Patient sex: M
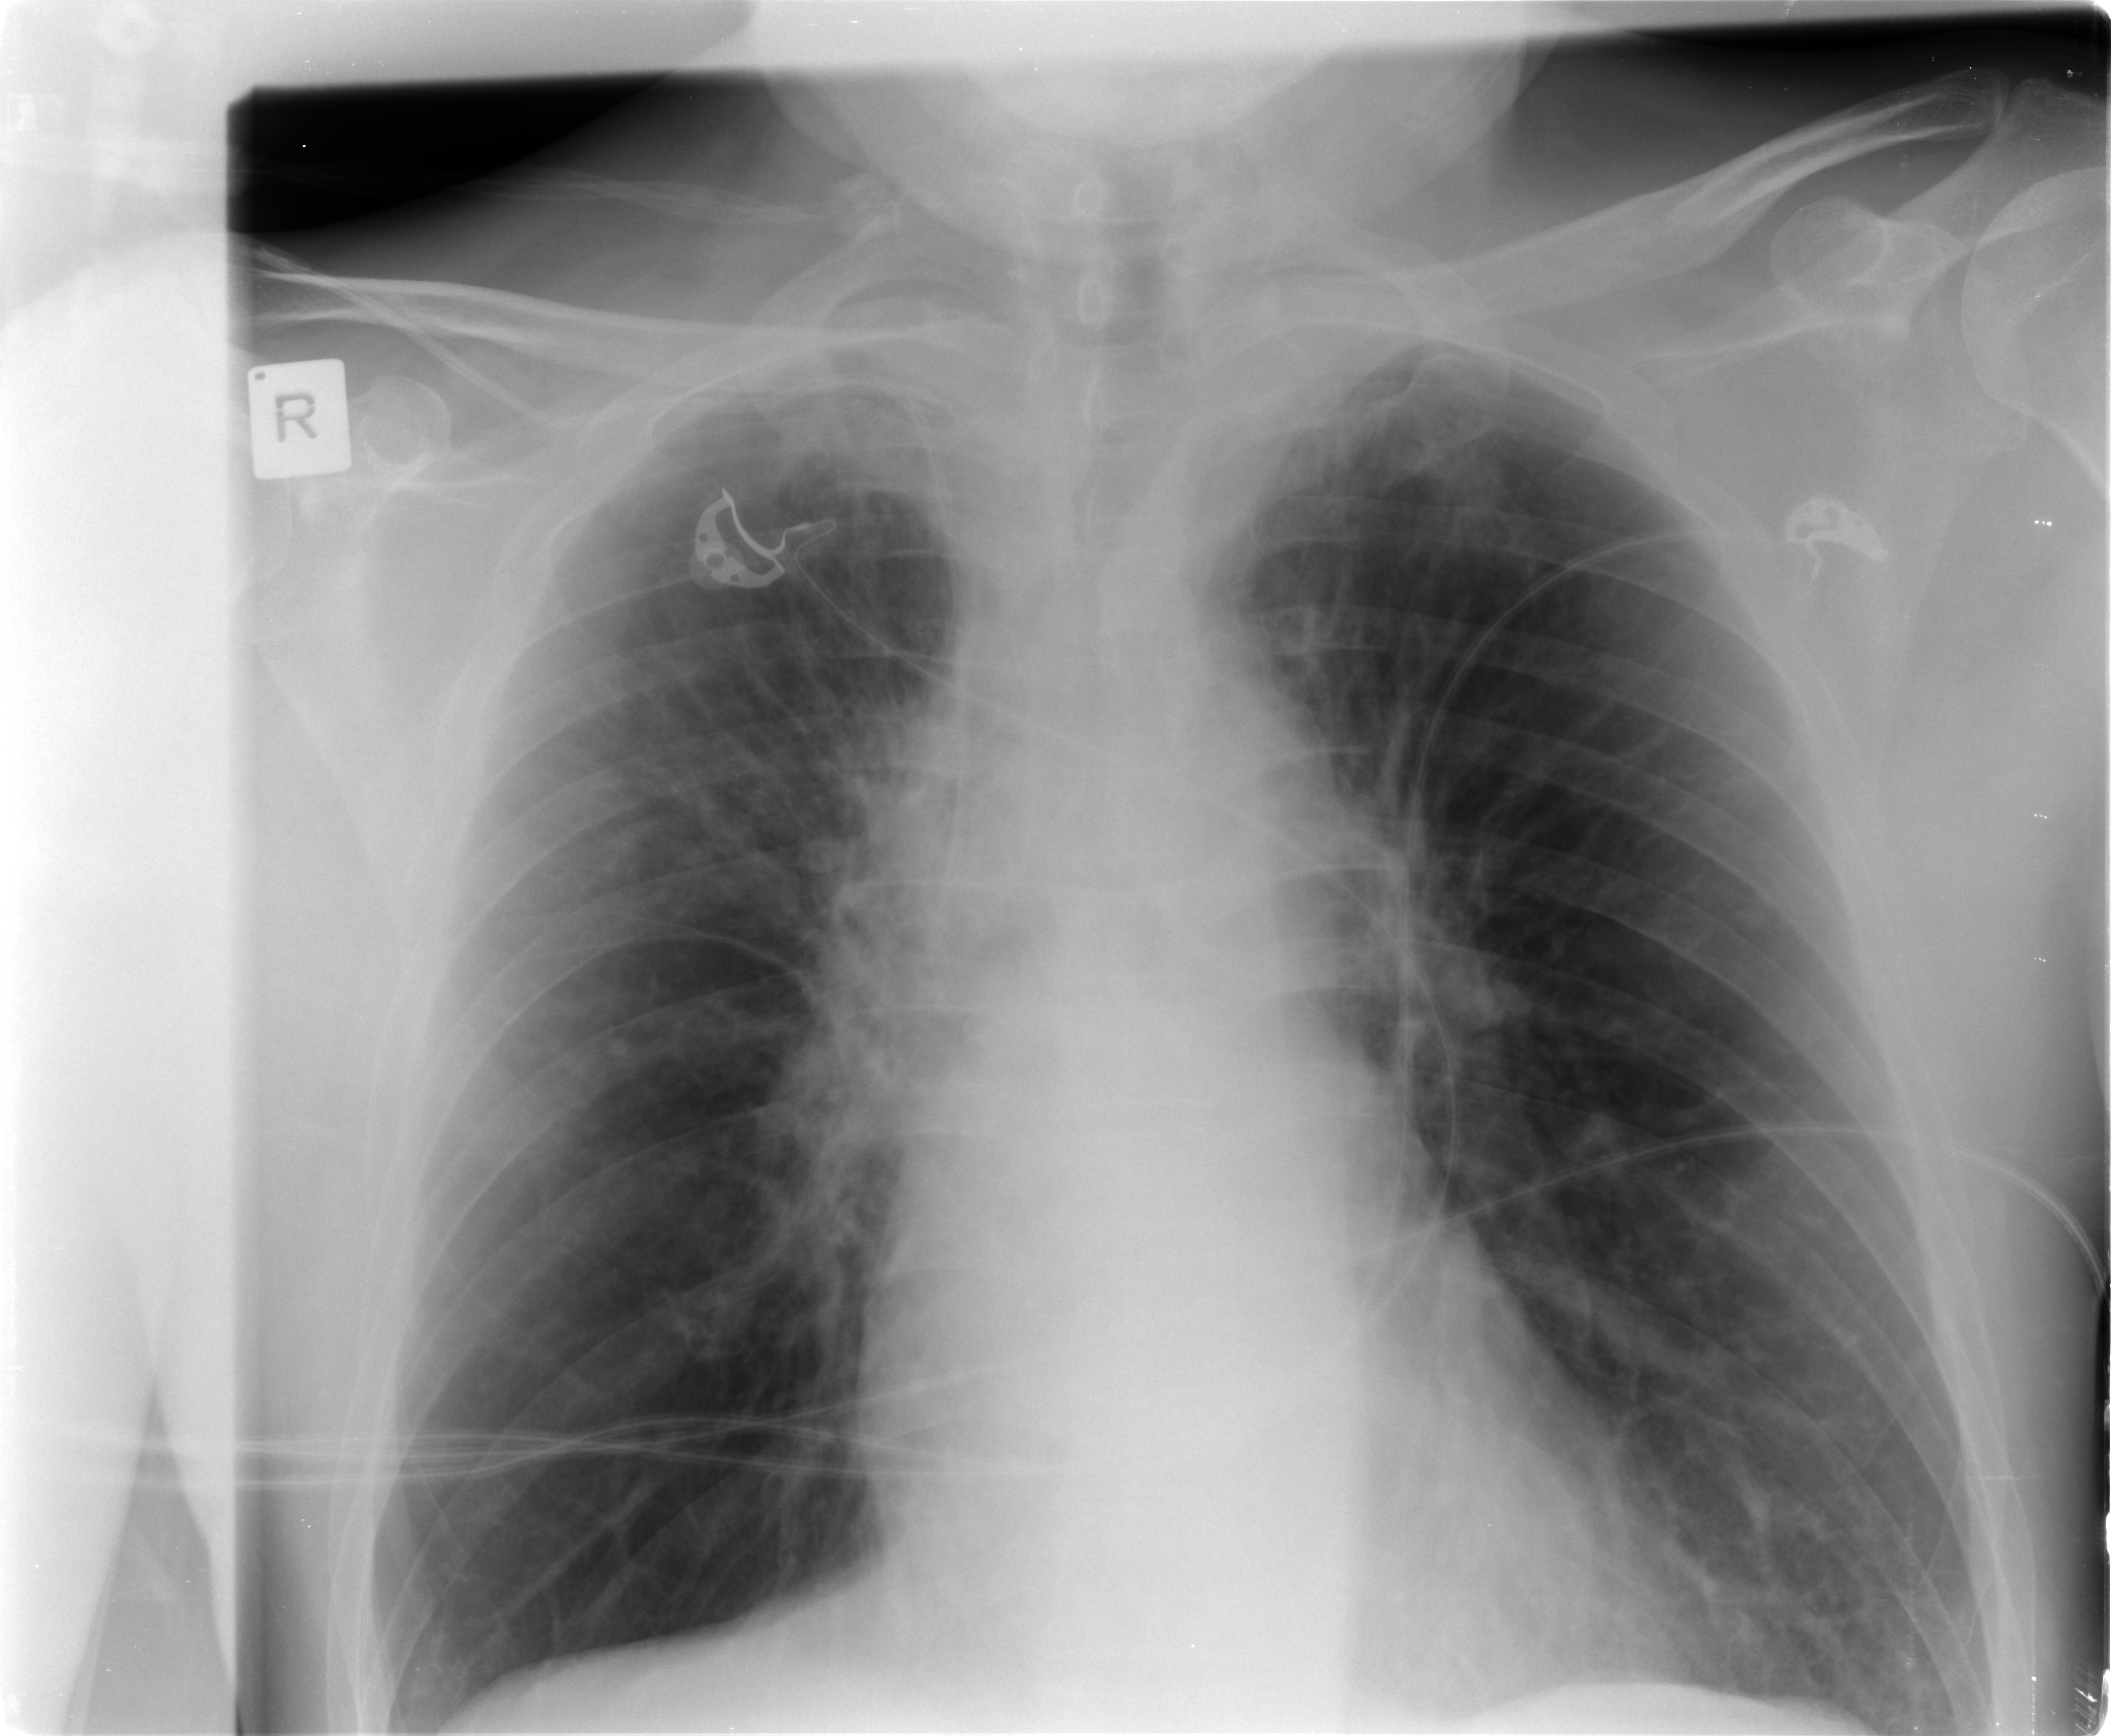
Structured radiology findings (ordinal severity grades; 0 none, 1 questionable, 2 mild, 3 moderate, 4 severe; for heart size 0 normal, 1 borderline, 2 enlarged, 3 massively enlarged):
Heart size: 0
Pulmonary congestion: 1
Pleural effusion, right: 0
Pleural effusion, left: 0
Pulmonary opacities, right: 0
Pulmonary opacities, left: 0
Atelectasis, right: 0
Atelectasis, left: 0